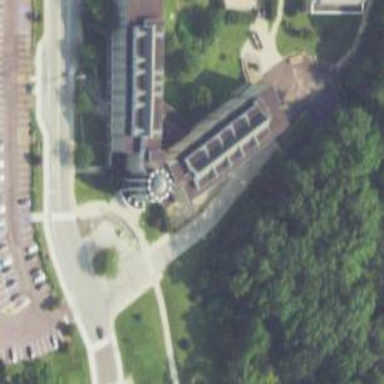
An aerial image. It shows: Dormitory building.